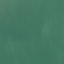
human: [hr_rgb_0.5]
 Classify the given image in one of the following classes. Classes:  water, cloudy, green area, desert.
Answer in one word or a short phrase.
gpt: water